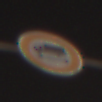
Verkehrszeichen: TatsaechlicheLaenge
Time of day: Night
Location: Outdoor (Urban)
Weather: PartlyCloudy
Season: NotSpecified
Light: Artificial